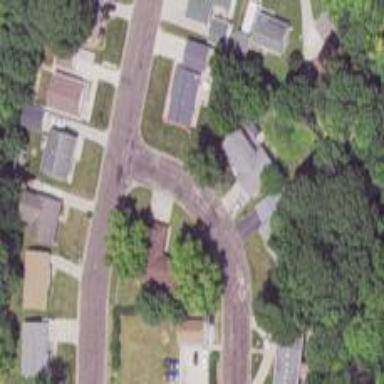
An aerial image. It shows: Residential road.